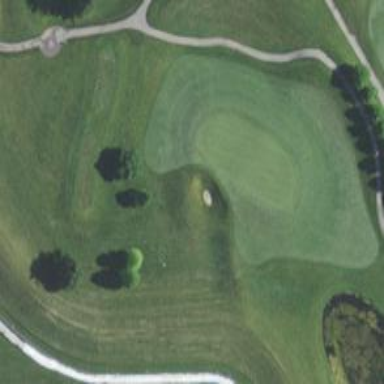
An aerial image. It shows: Golf hole.